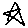
Label: star